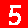
Digit: 5